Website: lowes
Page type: billing-address
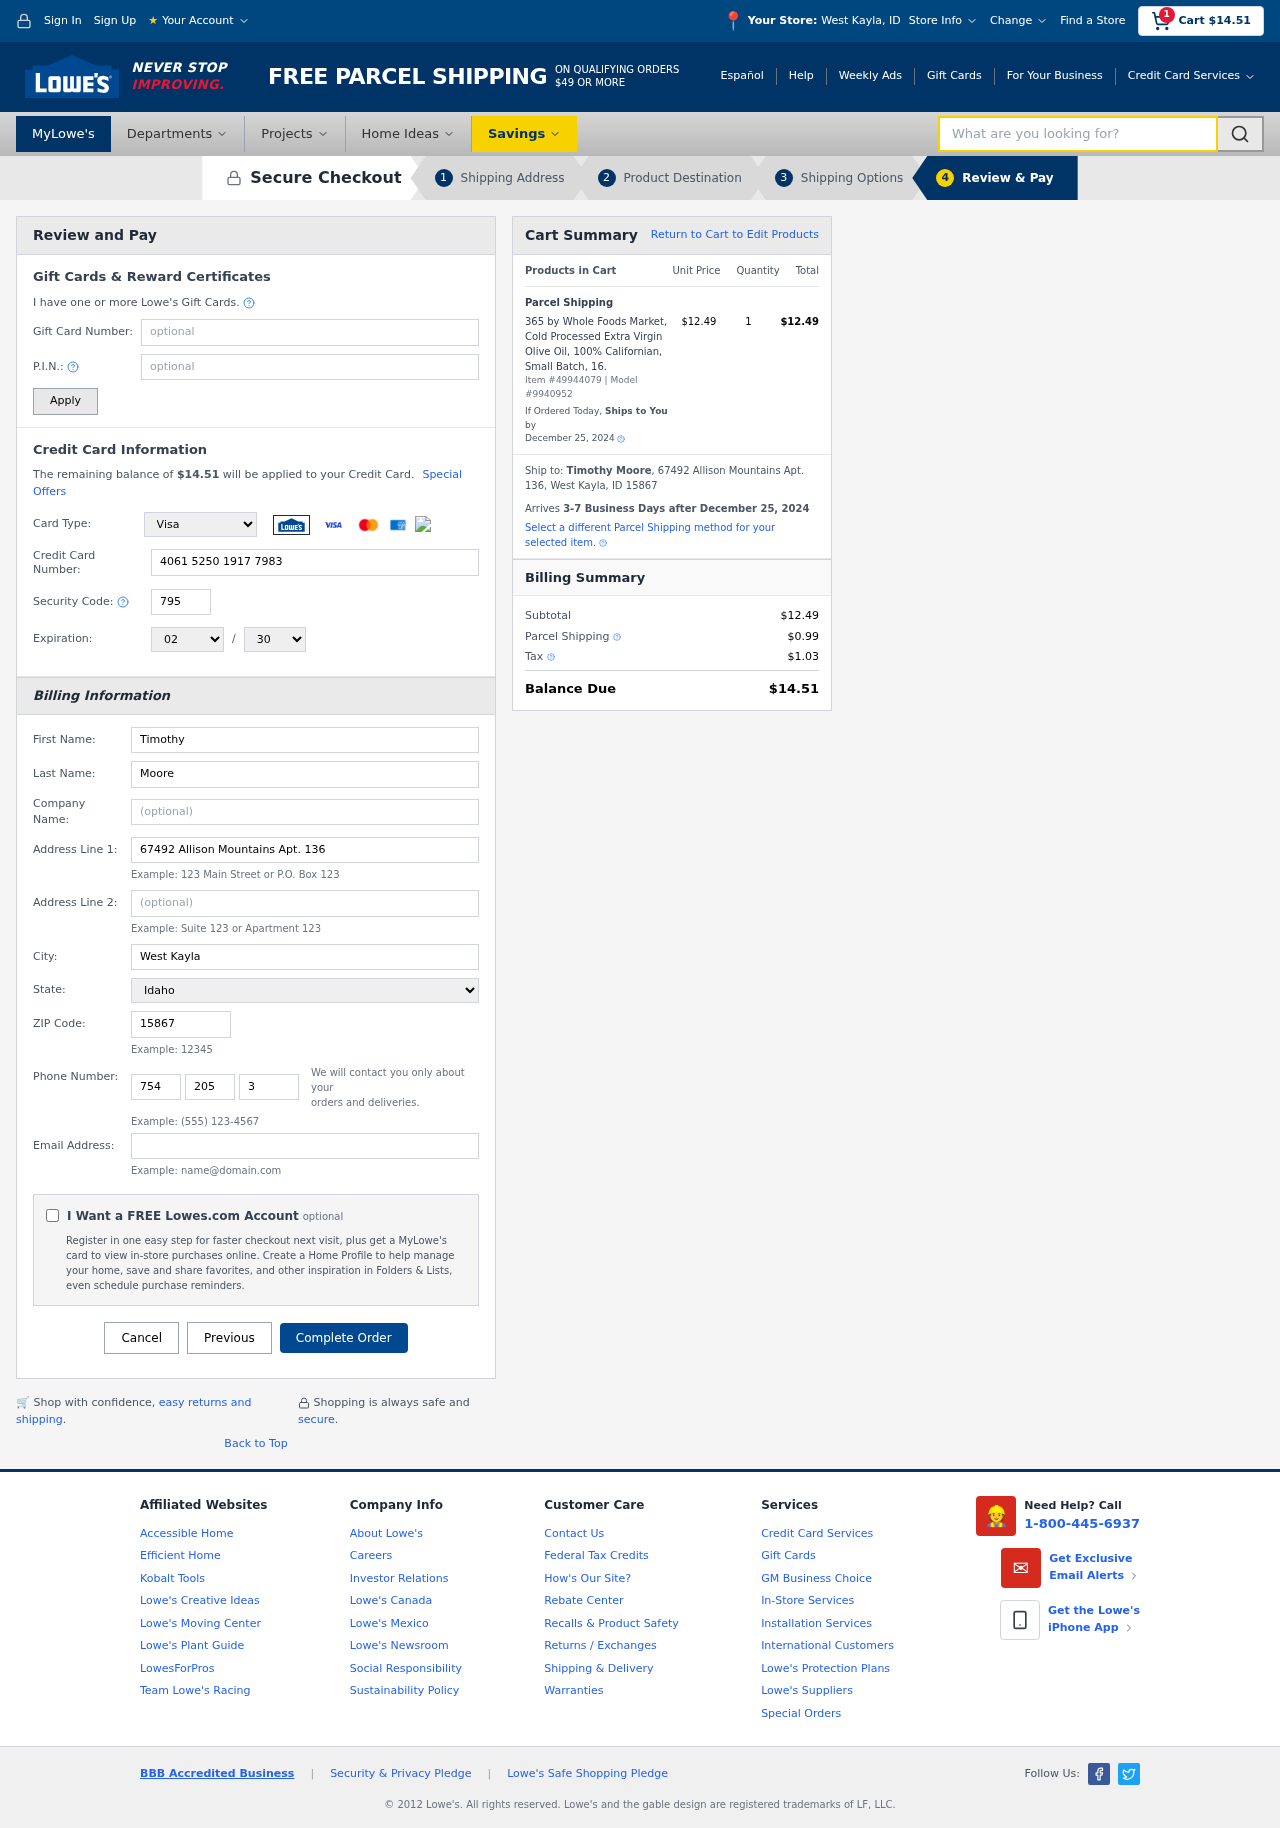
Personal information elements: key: PII_CARD_CVV
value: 795
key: PII_CARD_EXPIRY_MONTH
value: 02
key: PII_CARD_EXPIRY_YEAR
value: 30
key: PII_CARD_NUMBER
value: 4061 5250 1917 7983
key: PII_CARD_TYPE
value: Visa
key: PII_CITY
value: West Kayla
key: PII_CITY_STATE
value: West Kayla, ID
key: PII_EMAIL
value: timothymoore@yahoo.com
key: PII_FIRSTNAME
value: Timothy
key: PII_FULLNAME
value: Timothy Moore
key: PII_LASTNAME
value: Moore
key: PII_PHONE_AREA
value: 754
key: PII_PHONE_PREFIX
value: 205
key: PII_PHONE_SUFFIX
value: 3340
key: PII_POSTCODE
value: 15867
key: PII_STATE
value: Idaho
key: PII_STREET
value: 67492 Allison Mountains Apt. 136
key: PII_CITY_STATE_ZIP
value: West Kayla, ID 15867
Product elements: key: PRODUCT1_NAME
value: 365 by Whole Foods Market, Cold Processed Extra Virgin Olive Oil, 100% Californian, Small Batch, 16.
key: PRODUCT1_PRICE
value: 12.49
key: PRODUCT1_QUANTITY
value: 1
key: PRODUCT_ITEM_NUMBER
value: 49944079
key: PRODUCT_MODEL_NUMBER
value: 9940952
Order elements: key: ORDER_SUBTOTAL
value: $14.51
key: ORDER_TOTAL
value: $14.51
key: ORDER_SHIPPING_DATE
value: December 25, 2024
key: ORDER_SUBTOTAL
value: $12.49
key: ORDER_DELIVERY_DATE
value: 3-7 Business Days after December 25, 2024
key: ORDER_SHIPPING_DATE2
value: December 25, 2024
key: ORDER_SUBTOTAL2
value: $12.49
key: ORDER_SHIPPING_COST
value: $0.99
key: ORDER_TAX
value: $1.03
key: ORDER_TOTAL2
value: $14.51
Search elements: key: HEADER_SEARCH
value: What are you looking for?